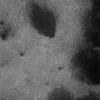
Label: not_dusty